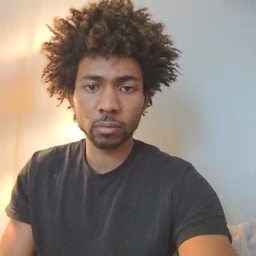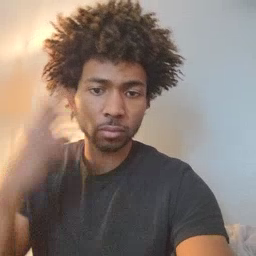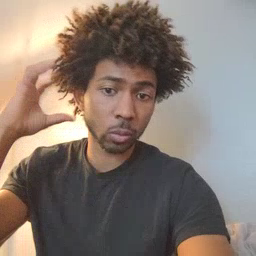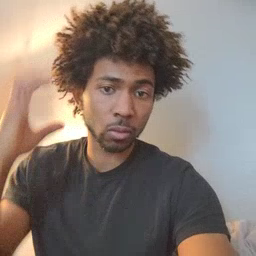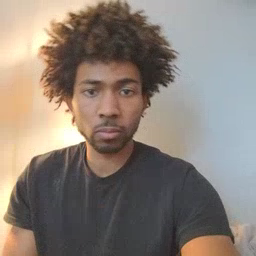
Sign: radio